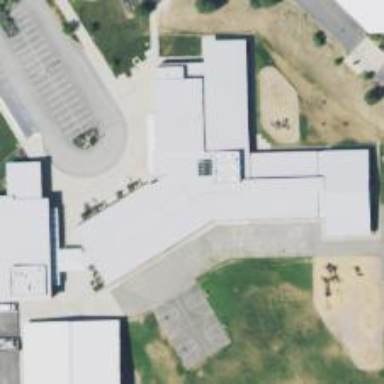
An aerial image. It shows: School.